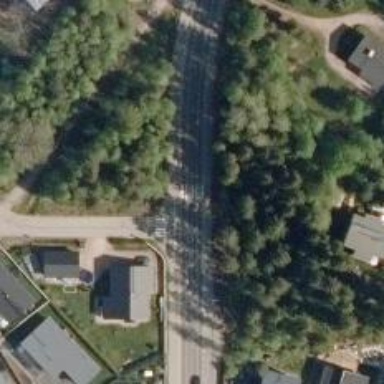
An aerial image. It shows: Uncontrolled road crossing.